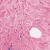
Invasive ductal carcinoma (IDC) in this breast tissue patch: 0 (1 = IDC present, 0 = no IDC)